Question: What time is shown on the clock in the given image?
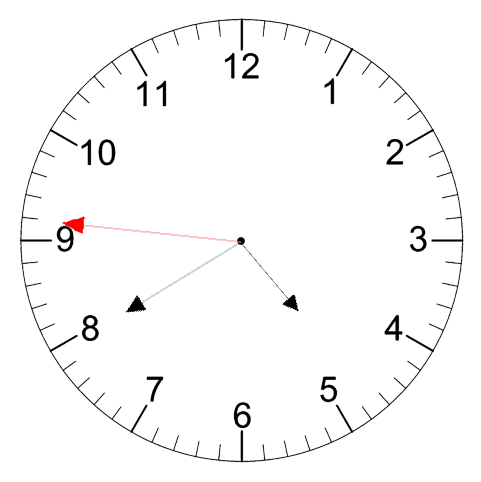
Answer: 04:39:46